Question: I am working on a project where I have to use MS Access and I have to make the database as loose as possible (Its weird and I dont think best practice but for now given my resources it is what I have).
Anyways I have 50 combo boxes but often have to make changes to one which would mean I have to manually change all of them. Id rather spend hour finding a programming solution then 5 minutes manually doing this.
I need to change the 'OnChange' event using VBA but my code produces an error.
'''
Private Function RunChangePropagate()
Dim combo As ComboBox
RevealGrid
For Each combo In Me.Controls
combo.OnChange = "=ComboBox_Change()"
Next combo
ClearGrid
End Function
'''
Error:

I have also tried making the text to change it to a Variant and then assigning the event to said Variant.
How do I go about doing this?
Thanks in advance.
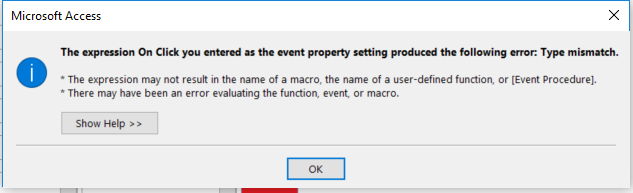
Answer: This is some minimal example, that works:
'''
Public Sub ChangeEvent()
Dim ctrl As Control
For Each ctrl In Me.Controls
If ctrl.Name = "Combo5" Then
Debug.Print ctrl.OnChange
ctrl.OnChange = "SomeProcedure"
End If
Next ctrl
End Sub
'''
In your example you should only remove the '=' in the assigning. The parenthesis at the end of the assigned sub are not required.